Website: ulta-beauty
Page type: store-pickup
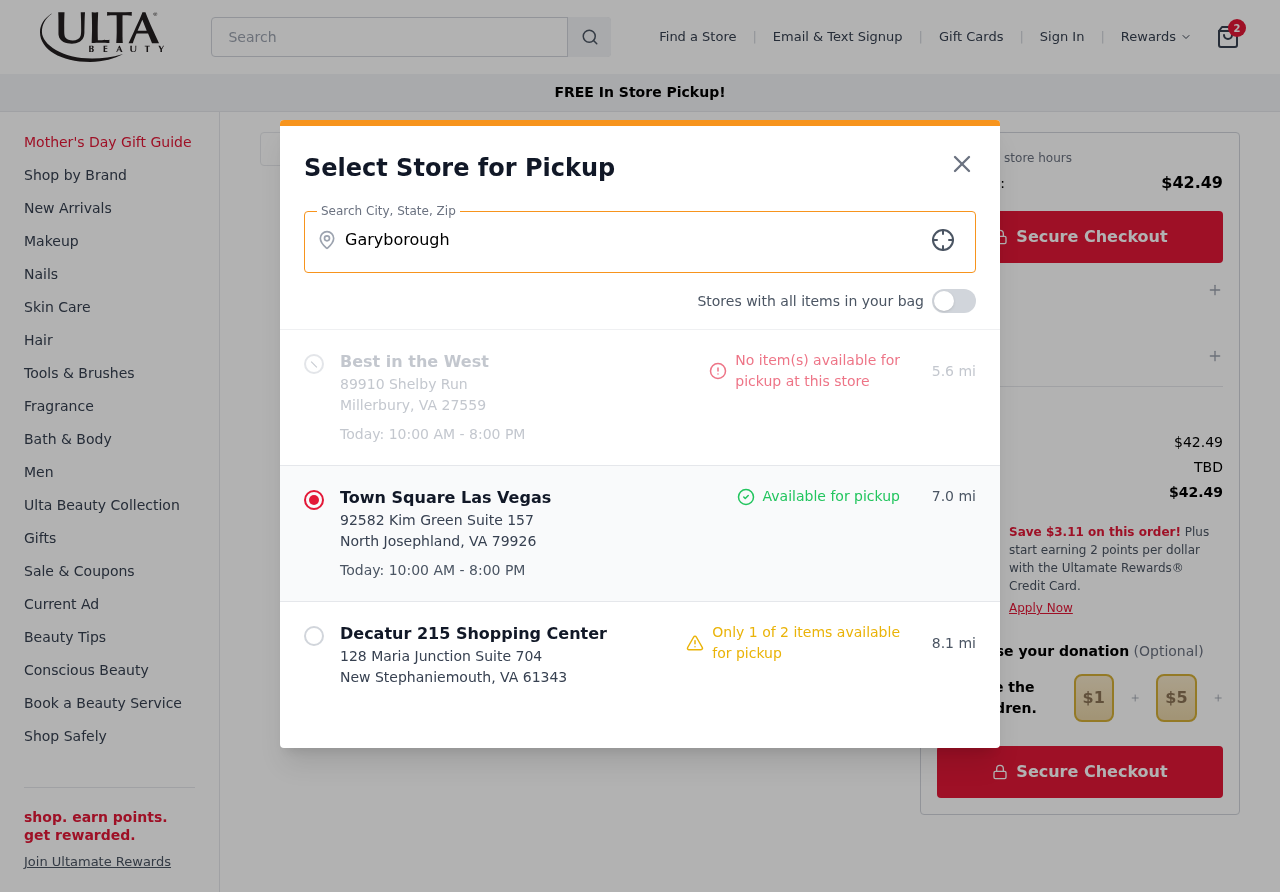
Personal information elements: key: PII_CITY
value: Garyborough
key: PII_LOCATION1_CITY_STATE_ZIP
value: Millerbury, VA 27559
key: PII_LOCATION1_NAME
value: Best in the West
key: PII_LOCATION1_STREET
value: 89910 Shelby Run
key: PII_LOCATION2_CITY_STATE_ZIP
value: North Josephland, VA 79926
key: PII_LOCATION2_NAME
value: Town Square Las Vegas
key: PII_LOCATION2_STREET
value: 92582 Kim Green Suite 157
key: PII_LOCATION3_CITY_STATE_ZIP
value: New Stephaniemouth, VA 61343
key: PII_LOCATION3_NAME
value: Decatur 215 Shopping Center
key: PII_LOCATION3_STREET
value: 128 Maria Junction Suite 704
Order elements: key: ORDER_NUM_ITEMS
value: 2
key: ORDER_TOTAL
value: $42.49
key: ORDER_SUBTOTAL
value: $42.49
Search elements: key: HEADER_SEARCH
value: Search
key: SEARCH_STORE_LOCATION
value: Garyborough